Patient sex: F
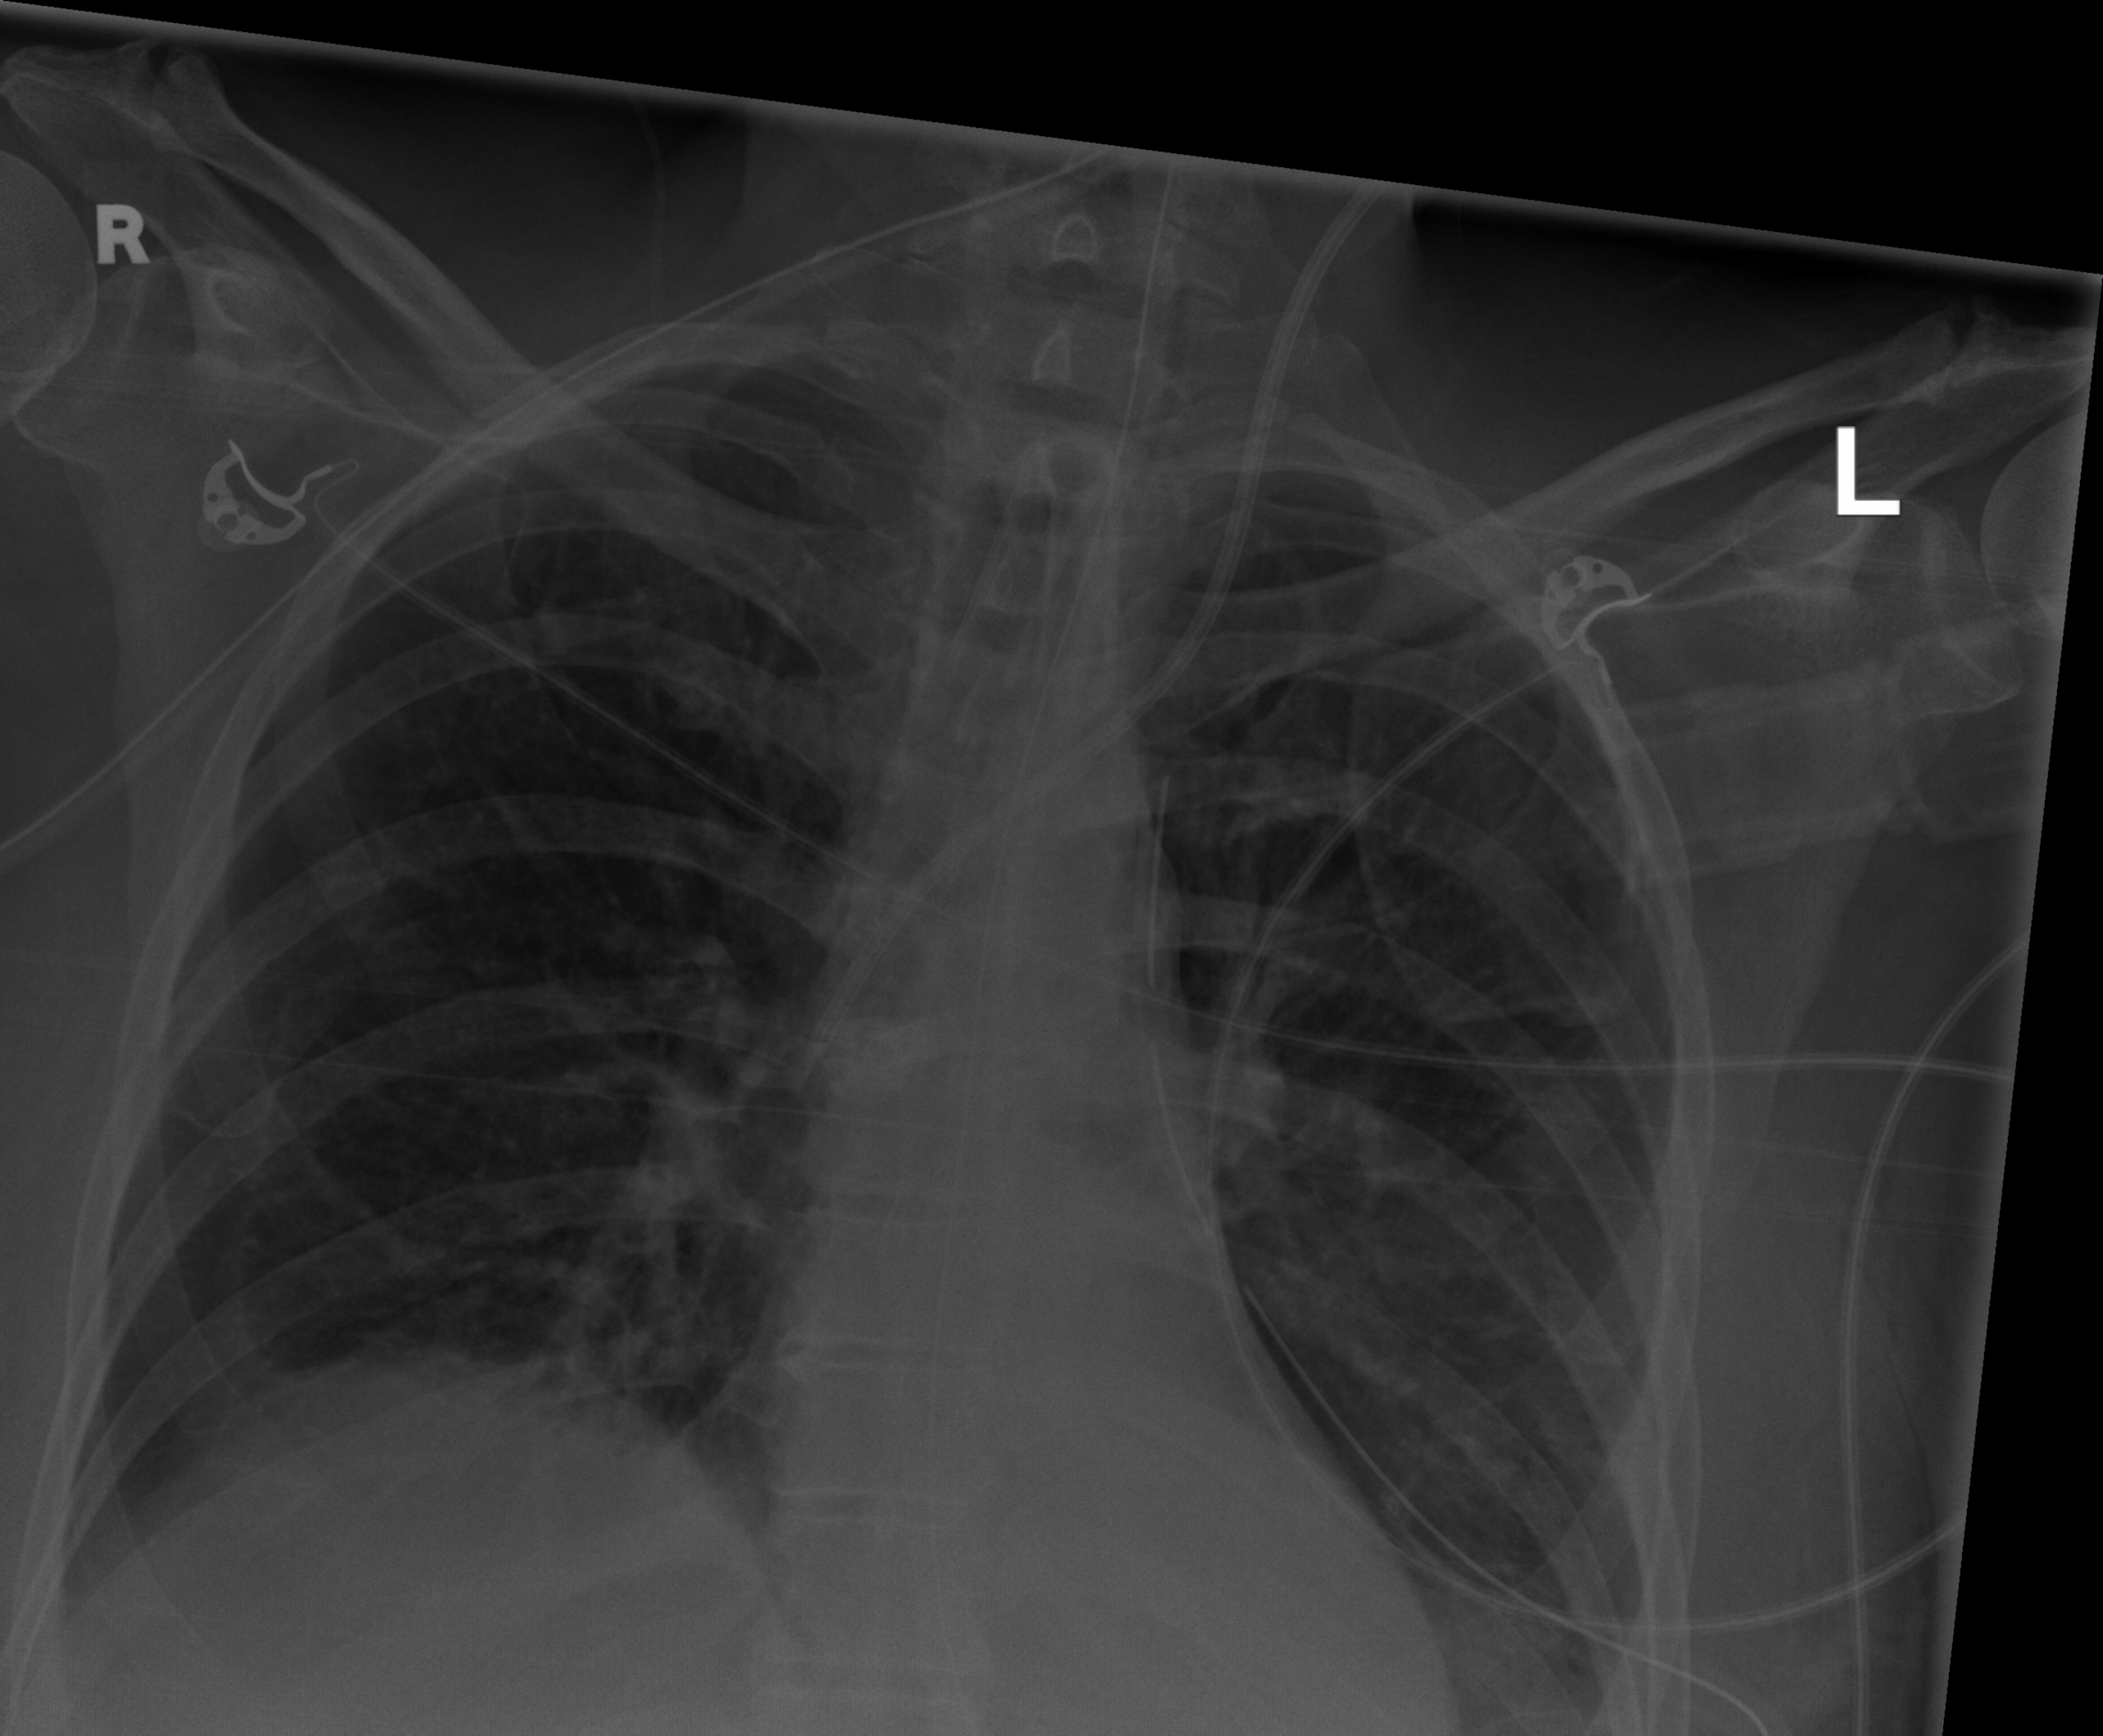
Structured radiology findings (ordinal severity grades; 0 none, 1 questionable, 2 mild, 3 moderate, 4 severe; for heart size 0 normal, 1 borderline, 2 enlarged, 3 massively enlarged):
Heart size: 0
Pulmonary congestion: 0
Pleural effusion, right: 0
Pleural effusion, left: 1
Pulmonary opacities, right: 0
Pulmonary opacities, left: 1
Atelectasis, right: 2
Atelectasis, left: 2